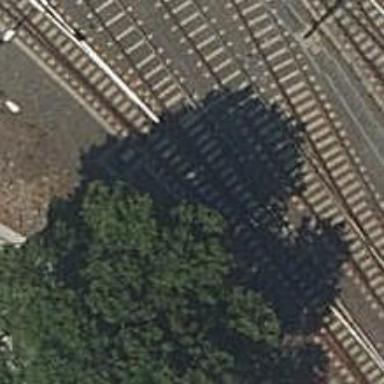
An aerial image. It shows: Railway switch.